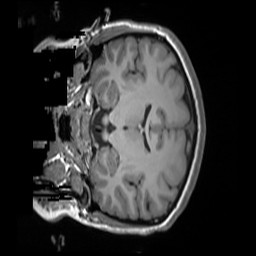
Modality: T1w
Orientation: coronal
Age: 22
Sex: female
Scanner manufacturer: siemens
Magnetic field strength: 3 T
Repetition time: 1.55 s
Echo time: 0.00234 s